Question:
This is my object order after I've finished sorting them by date using jodatime's 'DateTime' objects. I tried using 'java.util.Date' and 'Calendar' too, but the result is the same. I use a 'PriorityQueue' with a custom comparator '(o1.getTime().compareTo(o2.getTime())', which should work, but as you can see - it doesn't. For some reason, whatever I try, I always end up with a screwy timeline. The objects are never rightly arranged. I tried comparing them by 'DayOfMonth', and then by 'HourOfDay' if the days matched but again the result remains the same.
I've been banging my head over this for about 3 days. Does anyone have any idea as to why this is happening?
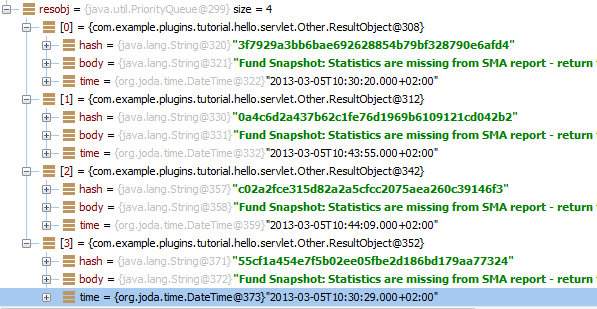
Answer: Inner data structure does (as you can see it in debugger) does not represent the order you'll get items from 'PriorityQueue'. Try to go through 'PriorityQueue' using 'poll()' method and you'll get the dates properly arranged.